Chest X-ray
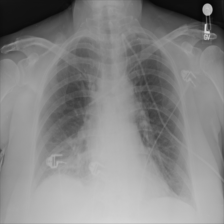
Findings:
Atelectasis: negative
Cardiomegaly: negative
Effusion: positive
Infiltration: negative
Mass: negative
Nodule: negative
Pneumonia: negative
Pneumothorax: negative
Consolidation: negative
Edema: negative
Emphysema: negative
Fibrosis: negative
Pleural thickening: negative
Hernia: negative